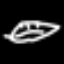
Label: leaf